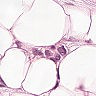
Metastatic tissue present: yes